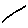
Label: line